Question: I've got a student studying for the AP CS test (he takes it next week). I was hired mid/end year to basically be a long term sub for the rest of the school year for these IT classes. I don't know enough about java or programming to explain to him why the answer to this practice test problem is B and not A (according to the answer sheet).
I'm hoping this might be a decent place to get an explanation I can take to him...
'''
/** Precondition: arr contains only positive values.
*/
public static void doSome(int[]arr, int lim)
{
int v = 0;
int k = 0;
while (k < arr.length && arr[k] < lim)
{
if (arr[k] > v)
{
v = arr[k]; /* Statement S */
}
k++; /* Statement T */
}
}
'''
Assume that is called and executes without error. Which of the following are possible combinations for the value of lim, the number of times Statement S is executed, and the number of times Statement T is executed?
possible combinations for the value of lim

(A) I only
(B) II only
(C) III only
(D) I and III only
(E) II and III only
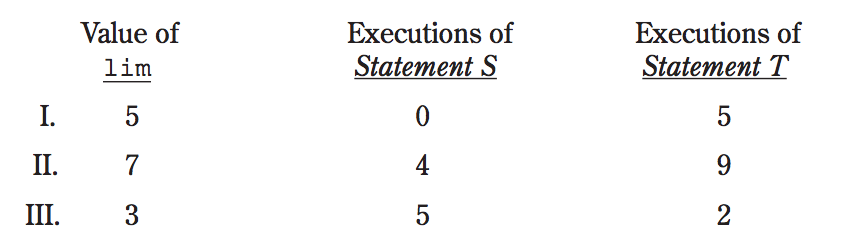
Answer: 'III' is not a valid combination because you can't execute more times than you execute .
In this problem, this is the most important insight because figuring this out immediately knocks out 3 options and takes you down to a 50/50 shot on a guess.
'I' is not a valid combination because the array contains only positive values, all of which are > 0, so the conditional 'if(arr[k]>v)' must return 'true' at least once, meaning that is executed at least once if the 'while' loop body gets executed at least once. In option 'I', statement (also in the body of the 'while' loop) is executed 5 times, so must be executed at least once.
'II' is a valid combination of values.
It's not worth taking the time to prove this (e.g. by providing sample inputs that produce this combination), as process of elimination has already taken you down to one answer.
Therefore, option B, 'II only', is the correct answer.
Props to the AP test question writer.